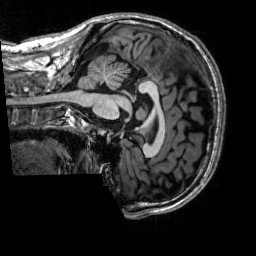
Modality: T1w
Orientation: sagittal
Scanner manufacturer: siemens
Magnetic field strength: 3 T
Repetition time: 2.3 s
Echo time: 0.00302 s